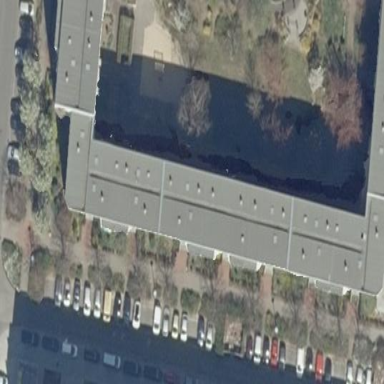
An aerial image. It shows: Flat-roofed apartment building.